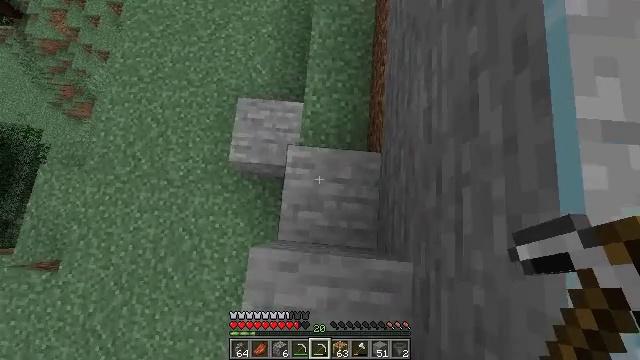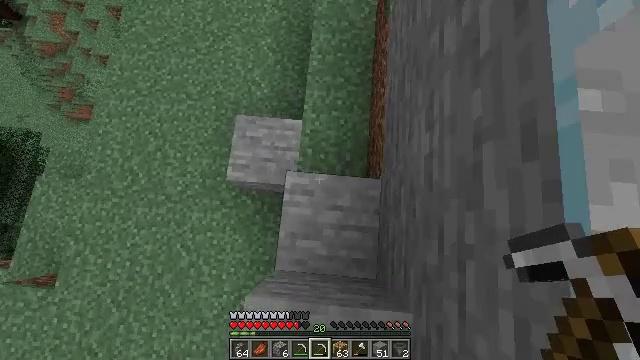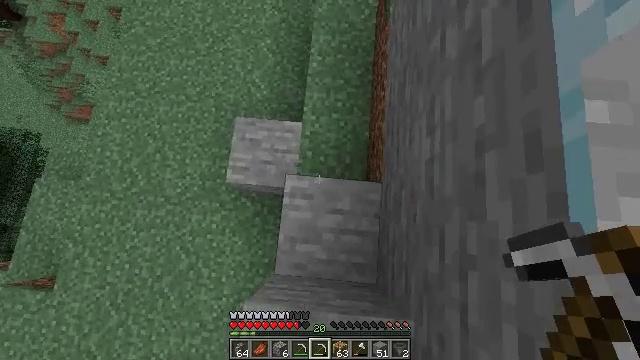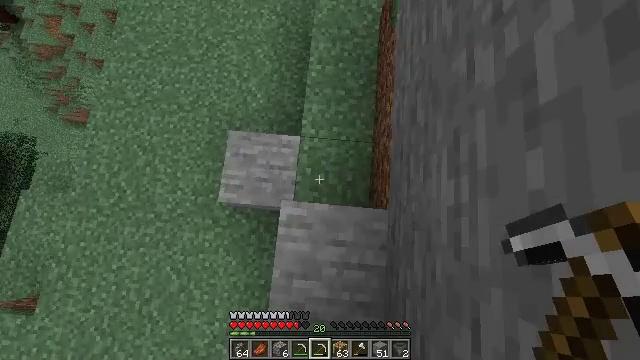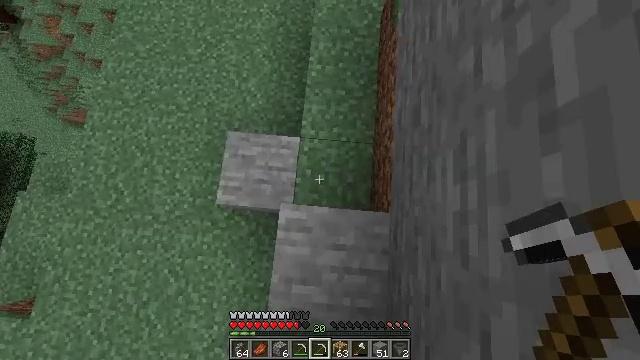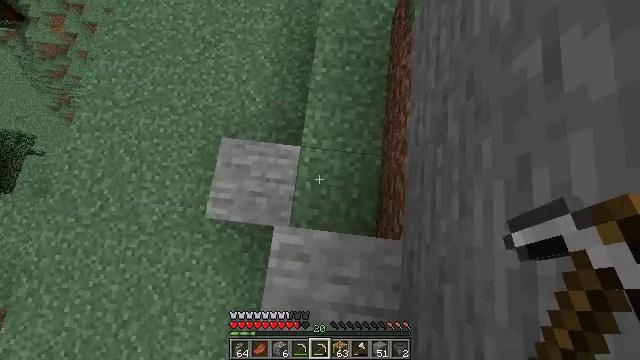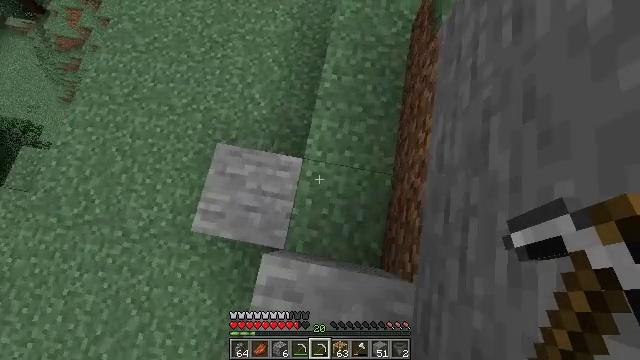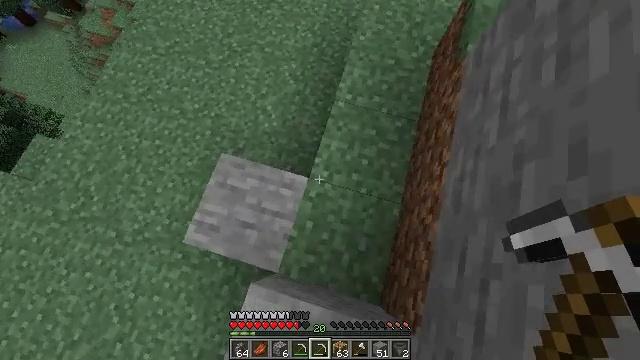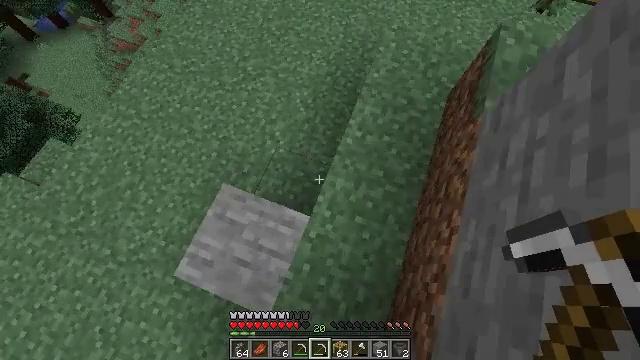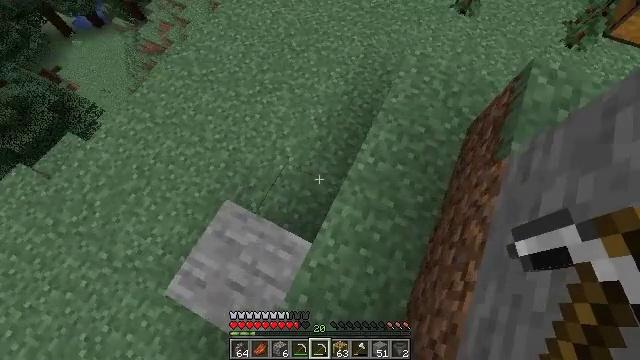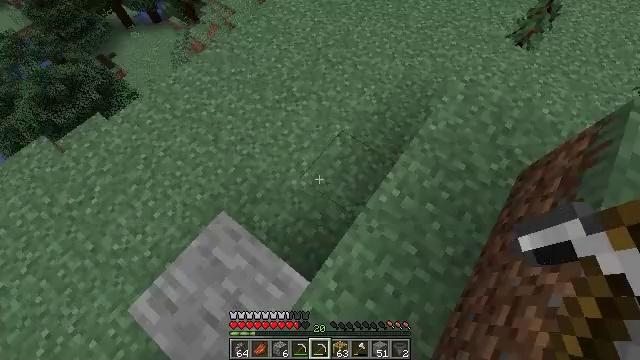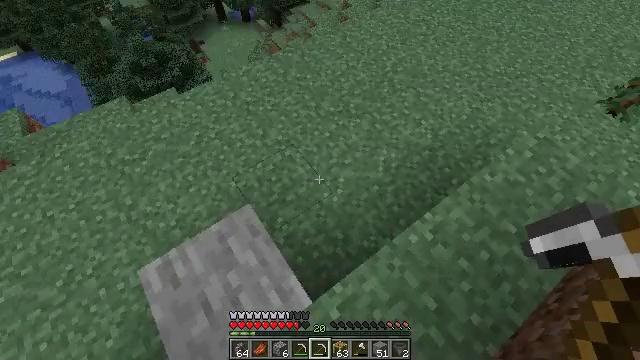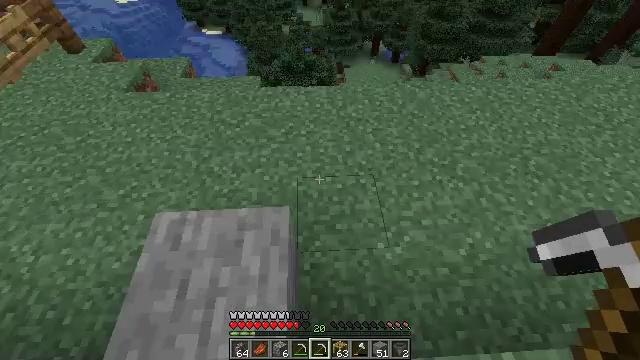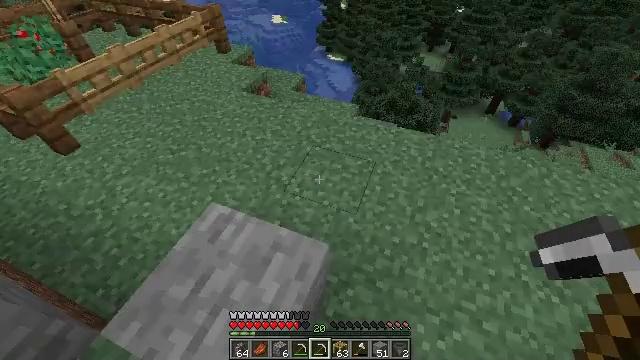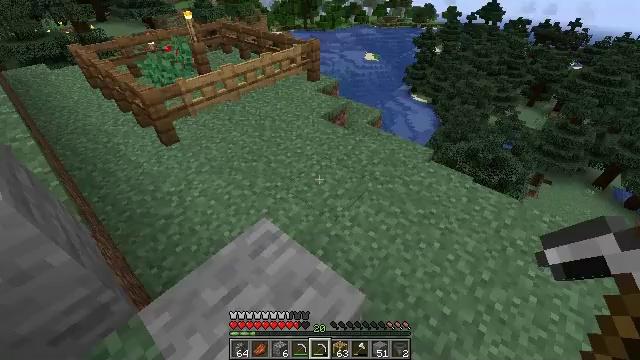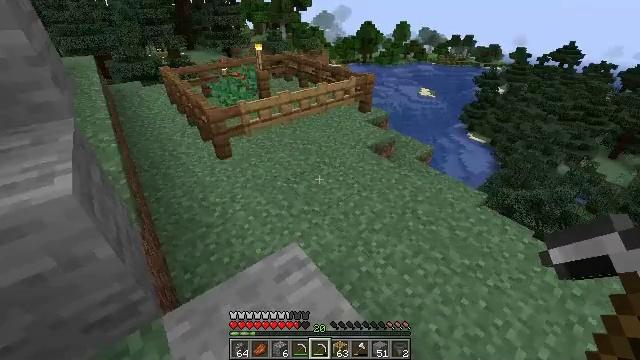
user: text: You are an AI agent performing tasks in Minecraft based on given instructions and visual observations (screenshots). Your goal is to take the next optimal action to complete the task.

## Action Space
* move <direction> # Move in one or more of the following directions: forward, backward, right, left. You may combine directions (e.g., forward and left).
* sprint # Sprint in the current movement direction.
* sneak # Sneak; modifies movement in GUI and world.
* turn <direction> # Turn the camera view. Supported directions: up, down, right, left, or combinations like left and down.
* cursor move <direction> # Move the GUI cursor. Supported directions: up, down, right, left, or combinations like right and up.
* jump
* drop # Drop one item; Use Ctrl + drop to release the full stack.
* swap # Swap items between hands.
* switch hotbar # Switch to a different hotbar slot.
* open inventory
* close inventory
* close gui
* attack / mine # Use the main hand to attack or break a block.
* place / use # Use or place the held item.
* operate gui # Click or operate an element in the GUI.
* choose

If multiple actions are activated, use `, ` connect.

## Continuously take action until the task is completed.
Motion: motion action
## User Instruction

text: Attack the spruce fence to dismantle it.
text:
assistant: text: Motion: move forward
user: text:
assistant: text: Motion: move forward
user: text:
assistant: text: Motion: move forward
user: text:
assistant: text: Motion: move forward
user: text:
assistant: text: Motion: move forward, turn left and up
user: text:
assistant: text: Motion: move forward, turn left and up
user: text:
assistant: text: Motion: move forward, turn left and up
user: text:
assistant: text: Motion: move forward, turn left and up
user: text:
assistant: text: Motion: move forward, turn left and up
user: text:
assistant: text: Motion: move forward, turn left and up
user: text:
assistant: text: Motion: move forward, turn left and up
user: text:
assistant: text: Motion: move forward, turn left and up
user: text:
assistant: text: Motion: move forward, turn left and up
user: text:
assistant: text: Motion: move forward, turn left and up
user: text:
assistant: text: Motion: move forward, turn left and up
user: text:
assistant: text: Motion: move forward, turn left and up
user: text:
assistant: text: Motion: move forward, turn left and up
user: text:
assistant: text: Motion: move forward, turn left and up
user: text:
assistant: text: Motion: move forward, turn left and up
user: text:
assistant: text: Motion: move forward, turn left and up
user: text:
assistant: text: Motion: move forward, turn left and up
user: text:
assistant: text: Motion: move forward
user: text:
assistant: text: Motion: move forward
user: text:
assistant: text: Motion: move forward
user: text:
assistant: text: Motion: move forward
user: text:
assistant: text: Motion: move forward
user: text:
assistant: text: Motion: move forward, turn right
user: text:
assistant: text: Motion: move forward, turn right
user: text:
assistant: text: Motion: move forward, turn right
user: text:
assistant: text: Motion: move forward